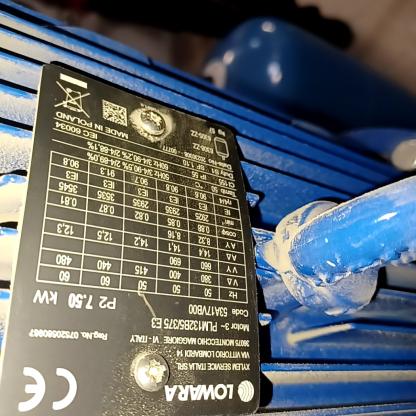
Klasa: tabliczka-znamionowa